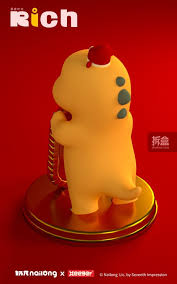
Label: nailong